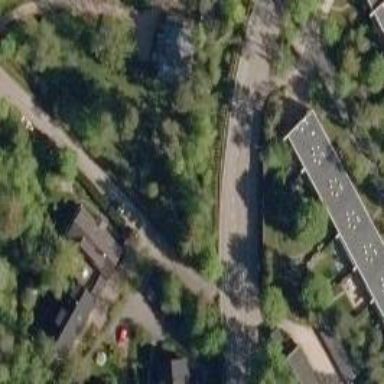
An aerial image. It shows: Asphalt cycleway.